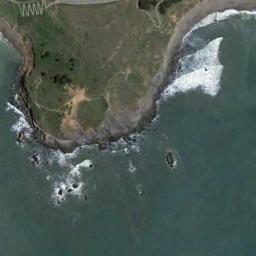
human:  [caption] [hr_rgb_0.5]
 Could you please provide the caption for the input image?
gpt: The type of beach is rocky coast, And the beach has a headland and some marine stacks are in the seawater .

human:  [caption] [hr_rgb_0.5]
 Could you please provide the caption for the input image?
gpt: The blue seawater washes the beach with sparse green plants .

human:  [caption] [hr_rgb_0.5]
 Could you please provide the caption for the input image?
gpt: There are houses by the beach .

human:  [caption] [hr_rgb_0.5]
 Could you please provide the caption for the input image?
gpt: Blue water and reefs and protruding circular coast .

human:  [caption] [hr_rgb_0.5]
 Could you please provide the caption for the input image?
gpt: There are many islands and reefs beside the beach .